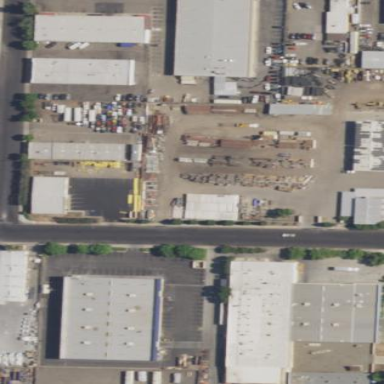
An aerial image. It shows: Industrial area.